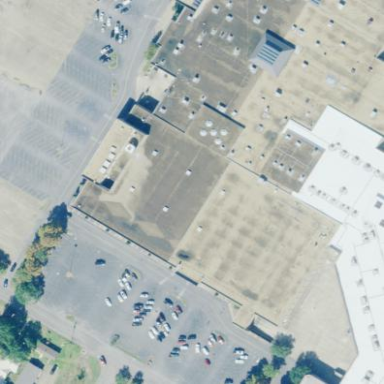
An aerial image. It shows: Department store building.